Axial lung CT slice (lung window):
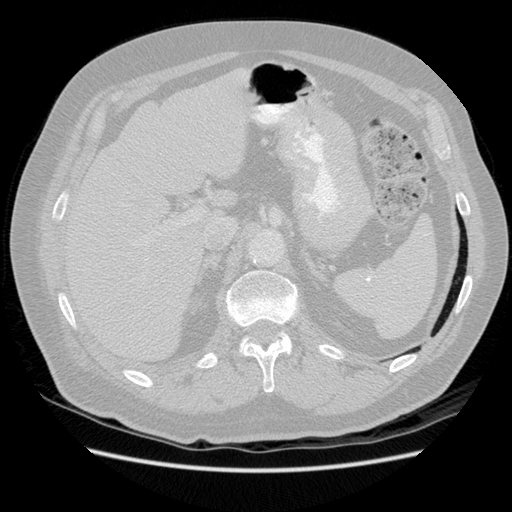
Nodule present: no